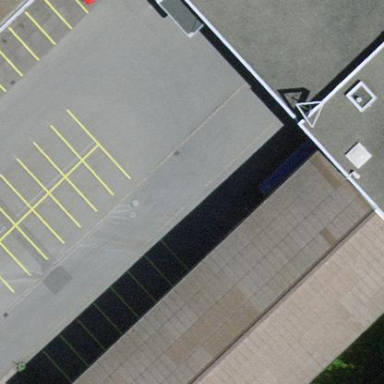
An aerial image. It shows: View of roof of building.